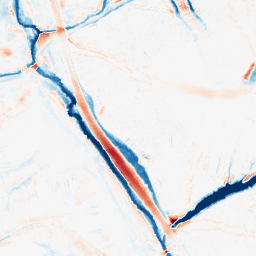
Category: morphological
Decomposition family: morphological
Decomposition parameters: operation: average
size: 10
Upsampling method: bspline
Upsampling parameters: scale: 2
Upsampling scale: 2